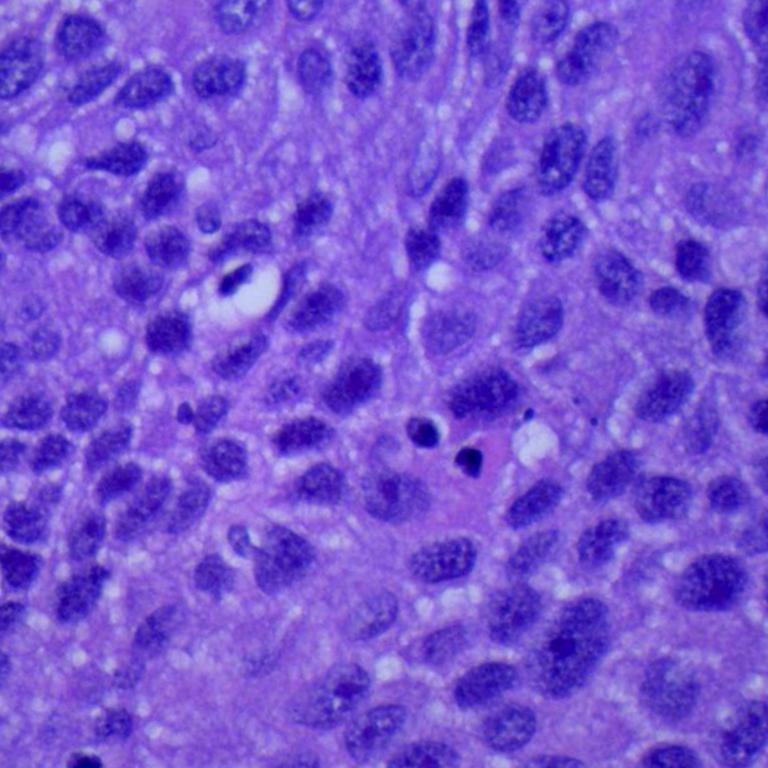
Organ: lung
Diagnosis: squamous carcinomas